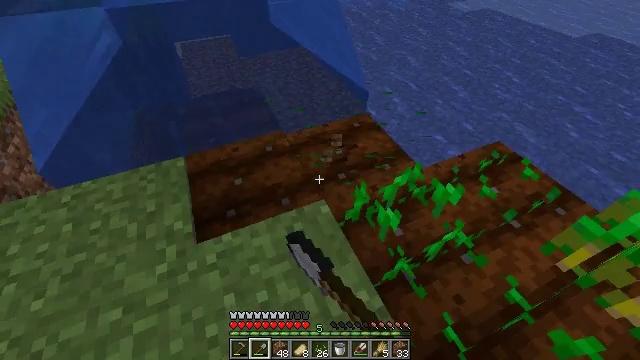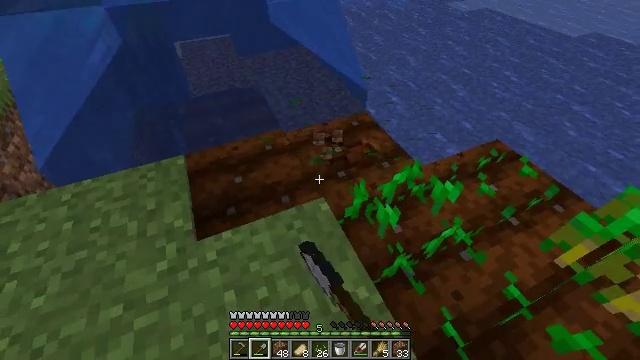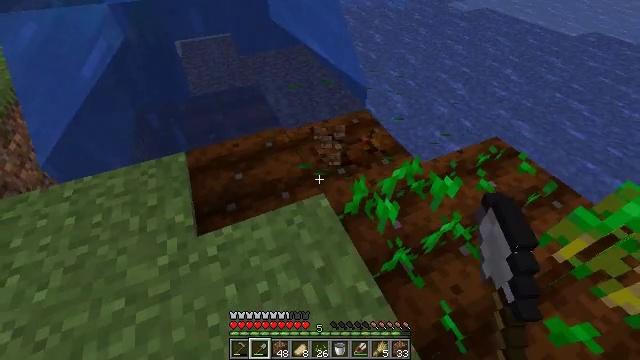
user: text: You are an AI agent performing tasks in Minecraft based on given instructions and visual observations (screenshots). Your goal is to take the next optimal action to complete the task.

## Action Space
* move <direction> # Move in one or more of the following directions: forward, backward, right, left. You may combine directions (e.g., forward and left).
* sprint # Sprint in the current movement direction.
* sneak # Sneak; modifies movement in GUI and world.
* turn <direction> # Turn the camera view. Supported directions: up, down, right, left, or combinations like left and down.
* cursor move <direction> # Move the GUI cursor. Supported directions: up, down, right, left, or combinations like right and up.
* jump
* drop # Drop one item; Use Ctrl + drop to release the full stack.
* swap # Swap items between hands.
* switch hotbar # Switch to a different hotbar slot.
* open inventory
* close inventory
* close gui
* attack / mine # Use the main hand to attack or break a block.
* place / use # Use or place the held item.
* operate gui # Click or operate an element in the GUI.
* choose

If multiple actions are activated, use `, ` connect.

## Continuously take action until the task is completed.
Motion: motion action
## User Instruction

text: Destroy the wheat to collect it.
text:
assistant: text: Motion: attack / mine
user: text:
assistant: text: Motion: attack / mine
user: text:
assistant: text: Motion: attack / mine